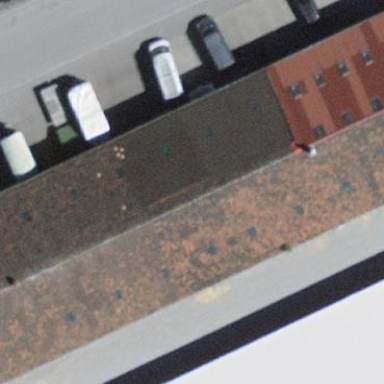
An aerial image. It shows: Commercial building.